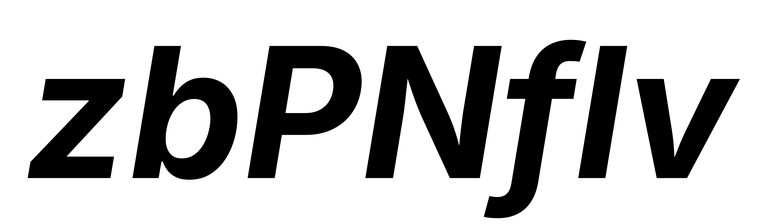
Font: Inter-Italic_Bold_Italic